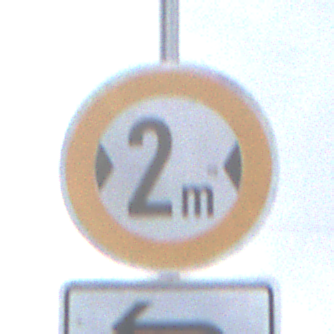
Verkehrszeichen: TatsaechlicheBreite2
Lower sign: RichtungsangabeDurchPfeile2
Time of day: MorningAfternoon
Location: Outdoor (RoadRail)
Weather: PartlyCloudy
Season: NotSpecified
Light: Natural